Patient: sex F, age 86
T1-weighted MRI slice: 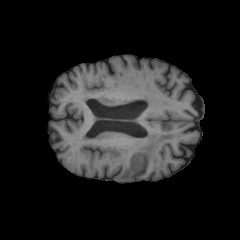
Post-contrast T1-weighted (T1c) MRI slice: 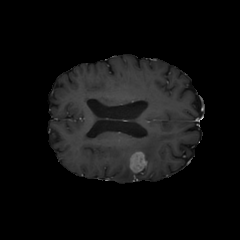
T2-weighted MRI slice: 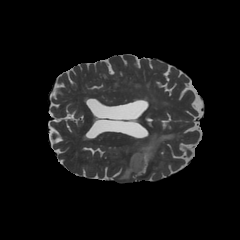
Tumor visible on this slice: yes
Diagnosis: Glioblastoma, IDH-wildtype
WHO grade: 4